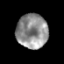
Tissue: prostate
Cell type: T cells
Senescence score: 0.3523
Nuclear area (px): 1052
Mean DAPI intensity: 144.27